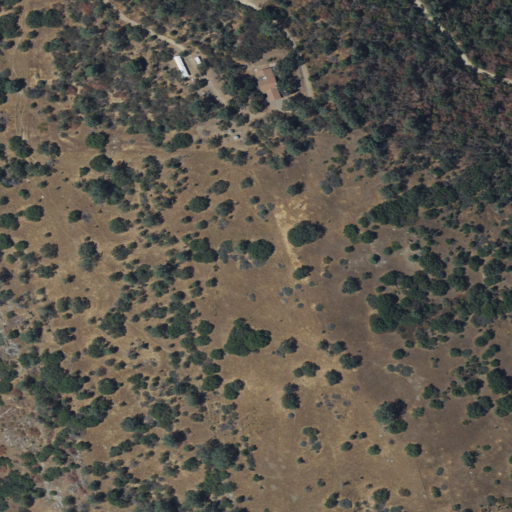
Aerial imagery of mountain in California named Backbone Mountain containing shrub, evergreen forest, grassland, and open development